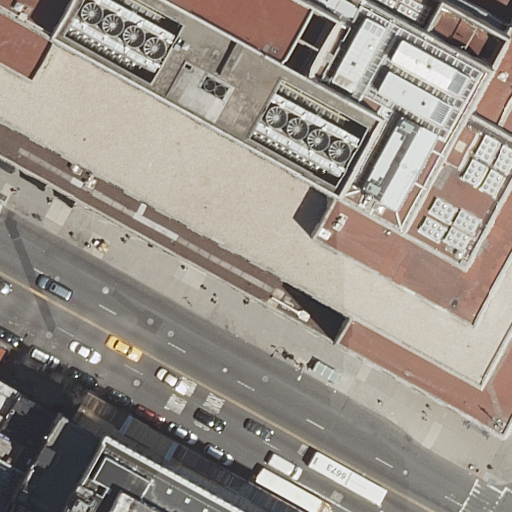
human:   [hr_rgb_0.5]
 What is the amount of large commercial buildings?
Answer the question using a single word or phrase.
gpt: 0

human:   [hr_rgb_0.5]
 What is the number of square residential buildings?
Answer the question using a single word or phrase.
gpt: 0

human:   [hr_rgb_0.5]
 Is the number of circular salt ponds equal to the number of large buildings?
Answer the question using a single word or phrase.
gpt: no

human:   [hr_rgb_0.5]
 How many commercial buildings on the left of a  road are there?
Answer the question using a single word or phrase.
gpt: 0

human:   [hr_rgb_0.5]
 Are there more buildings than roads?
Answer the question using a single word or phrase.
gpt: yes

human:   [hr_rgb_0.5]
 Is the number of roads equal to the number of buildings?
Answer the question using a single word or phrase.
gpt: no

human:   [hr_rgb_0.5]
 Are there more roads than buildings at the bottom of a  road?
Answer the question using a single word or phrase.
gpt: no

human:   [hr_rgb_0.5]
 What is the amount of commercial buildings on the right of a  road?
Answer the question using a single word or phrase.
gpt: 0

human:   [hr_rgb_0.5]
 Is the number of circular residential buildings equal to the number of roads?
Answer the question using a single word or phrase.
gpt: no

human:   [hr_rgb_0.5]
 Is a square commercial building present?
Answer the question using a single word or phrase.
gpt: no

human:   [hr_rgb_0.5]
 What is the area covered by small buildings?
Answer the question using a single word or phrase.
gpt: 78m2

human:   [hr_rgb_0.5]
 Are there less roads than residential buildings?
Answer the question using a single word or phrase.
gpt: yes

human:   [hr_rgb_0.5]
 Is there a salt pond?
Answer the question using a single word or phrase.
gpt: no

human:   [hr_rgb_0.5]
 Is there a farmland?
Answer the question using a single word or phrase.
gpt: no

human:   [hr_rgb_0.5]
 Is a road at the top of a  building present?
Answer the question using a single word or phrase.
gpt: yes

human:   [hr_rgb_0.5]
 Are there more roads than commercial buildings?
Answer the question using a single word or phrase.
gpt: yes

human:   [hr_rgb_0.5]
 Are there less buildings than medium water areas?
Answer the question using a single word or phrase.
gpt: no

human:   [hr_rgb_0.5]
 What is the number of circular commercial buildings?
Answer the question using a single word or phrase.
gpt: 0

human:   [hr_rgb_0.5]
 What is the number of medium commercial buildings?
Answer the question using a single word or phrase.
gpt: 0

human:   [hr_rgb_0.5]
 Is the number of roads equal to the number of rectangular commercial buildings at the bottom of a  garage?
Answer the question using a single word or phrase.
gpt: no

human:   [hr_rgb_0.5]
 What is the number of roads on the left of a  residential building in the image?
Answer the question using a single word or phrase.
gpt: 0

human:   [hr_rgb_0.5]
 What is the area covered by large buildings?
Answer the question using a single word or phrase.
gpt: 1142m2

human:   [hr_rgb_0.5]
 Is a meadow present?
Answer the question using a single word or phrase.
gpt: no

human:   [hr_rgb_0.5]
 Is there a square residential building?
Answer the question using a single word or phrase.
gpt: no

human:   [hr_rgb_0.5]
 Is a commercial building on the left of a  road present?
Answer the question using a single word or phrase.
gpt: no

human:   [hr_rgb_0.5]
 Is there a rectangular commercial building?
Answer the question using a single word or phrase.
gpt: no

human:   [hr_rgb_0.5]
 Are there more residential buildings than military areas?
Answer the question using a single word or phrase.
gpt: yes

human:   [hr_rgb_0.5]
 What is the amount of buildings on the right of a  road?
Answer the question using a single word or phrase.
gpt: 0

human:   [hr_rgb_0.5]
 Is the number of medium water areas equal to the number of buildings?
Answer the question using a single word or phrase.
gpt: no

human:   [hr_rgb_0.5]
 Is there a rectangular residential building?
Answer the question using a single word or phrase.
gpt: yes

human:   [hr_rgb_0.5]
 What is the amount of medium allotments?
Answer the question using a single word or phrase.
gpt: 0

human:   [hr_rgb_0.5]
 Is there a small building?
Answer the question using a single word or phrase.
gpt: yes

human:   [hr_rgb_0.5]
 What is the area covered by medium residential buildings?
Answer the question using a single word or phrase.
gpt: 117m2

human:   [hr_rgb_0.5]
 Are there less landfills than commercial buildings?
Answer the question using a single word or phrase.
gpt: no

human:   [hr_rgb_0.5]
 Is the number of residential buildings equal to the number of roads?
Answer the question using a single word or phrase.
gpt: no

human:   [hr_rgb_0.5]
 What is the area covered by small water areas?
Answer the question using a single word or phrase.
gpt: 0m2